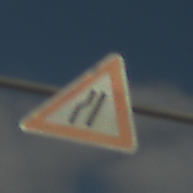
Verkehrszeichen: EinseitigVerengteFahrbahnLinks
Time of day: MorningAfternoon
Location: Outdoor (RoadRail)
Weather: PartlyCloudy
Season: NotSpecified
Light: Natural